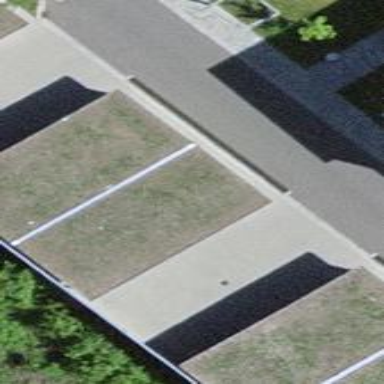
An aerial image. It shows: Carport structure.